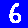
Digit: 6